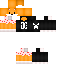
A female animal skin with dark skin, wearing white bald dressed in a orange hoodie and black shorts, featuring a closed mouth.